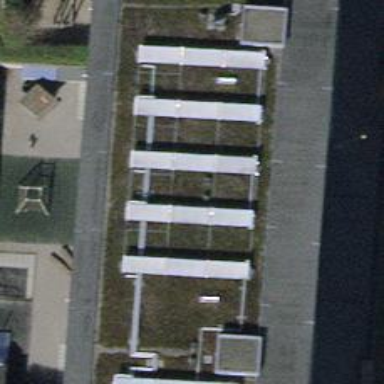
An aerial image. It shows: Kindergarten.